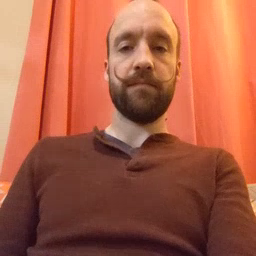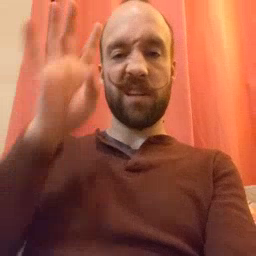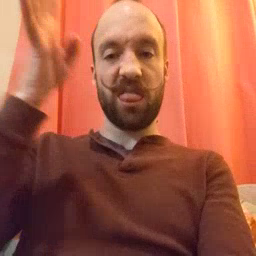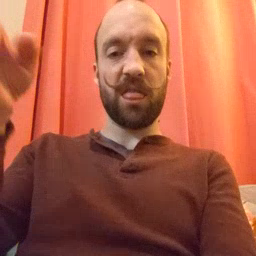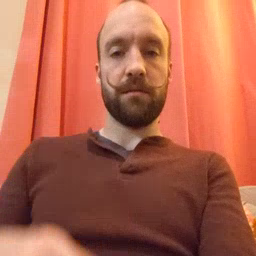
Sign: pretend